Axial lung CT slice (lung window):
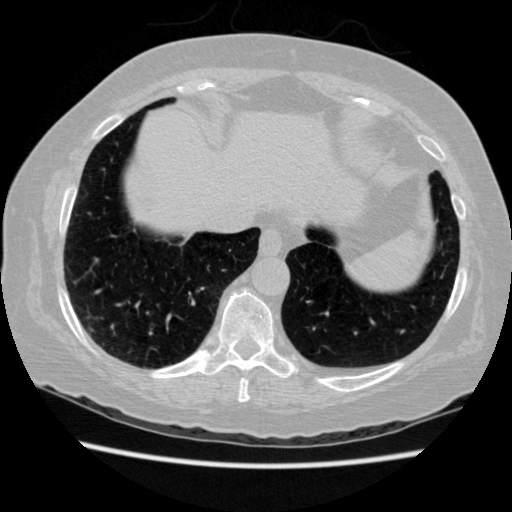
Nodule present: no